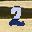
Label: 2